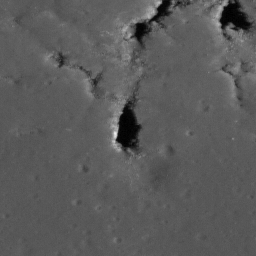
Pit: Messier A 4a
Host crater: Messier A
Host type: impact_melt
Lunar coordinates: latitude -2.044, longitude 46.882